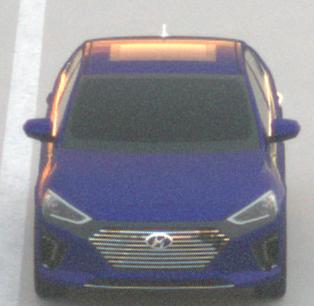
Make: Hyundai
Model: IONIQ Hybrid
Detailed model: IONIQ (AE) Hybrid
Model produced from: 2016/10
Model produced until: 2018/08
Doors: 5
Color: blue
Road condition: dry road
Daytime: sunrise or sunset
Contrast: medium contrast